Interaction volume radius: 5 \u00c5
Interaction volume height: 30 \u00c5
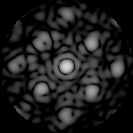
Disorder parameter: 0.3548